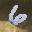
Label: 6